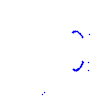
Particle: proton